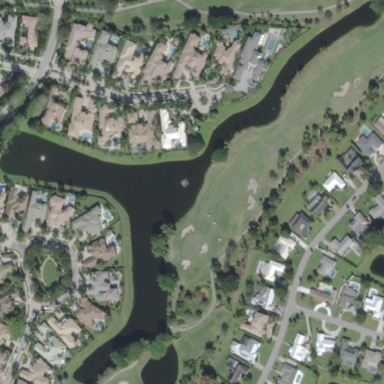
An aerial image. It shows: Water hazard on golf course. The hazard is natural water feature.